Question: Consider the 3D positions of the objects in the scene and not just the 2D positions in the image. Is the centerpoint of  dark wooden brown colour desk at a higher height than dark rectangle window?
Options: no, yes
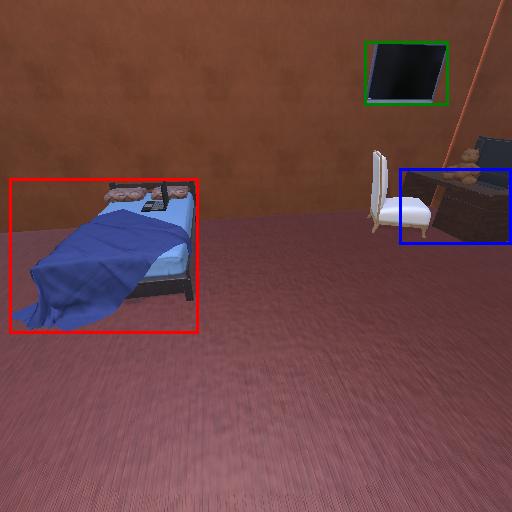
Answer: no